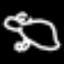
Label: frog